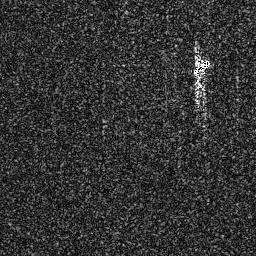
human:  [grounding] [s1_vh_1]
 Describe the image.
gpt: In the satellite image, there is  <ref>1 small ship </ref> <box>[[74, 22, 82, 30, 0]]</box> located at top right.